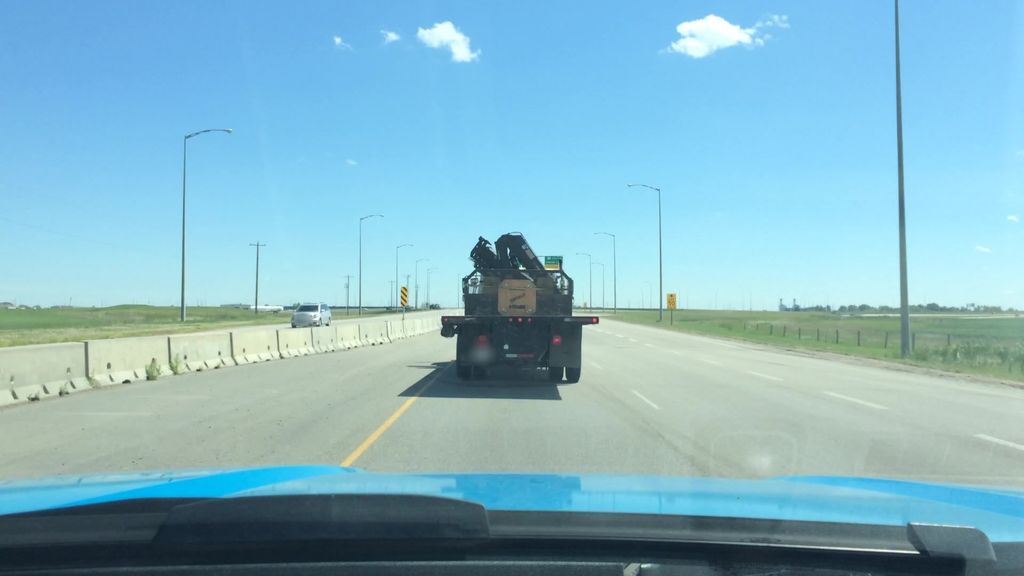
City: calgary